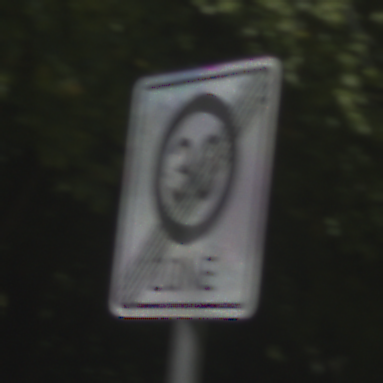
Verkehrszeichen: EndeZone30
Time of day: Midday
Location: Outdoor (RoadRail)
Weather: Clear
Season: NotSpecified
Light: Natural